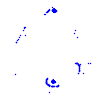
Particle: proton